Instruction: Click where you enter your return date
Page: home
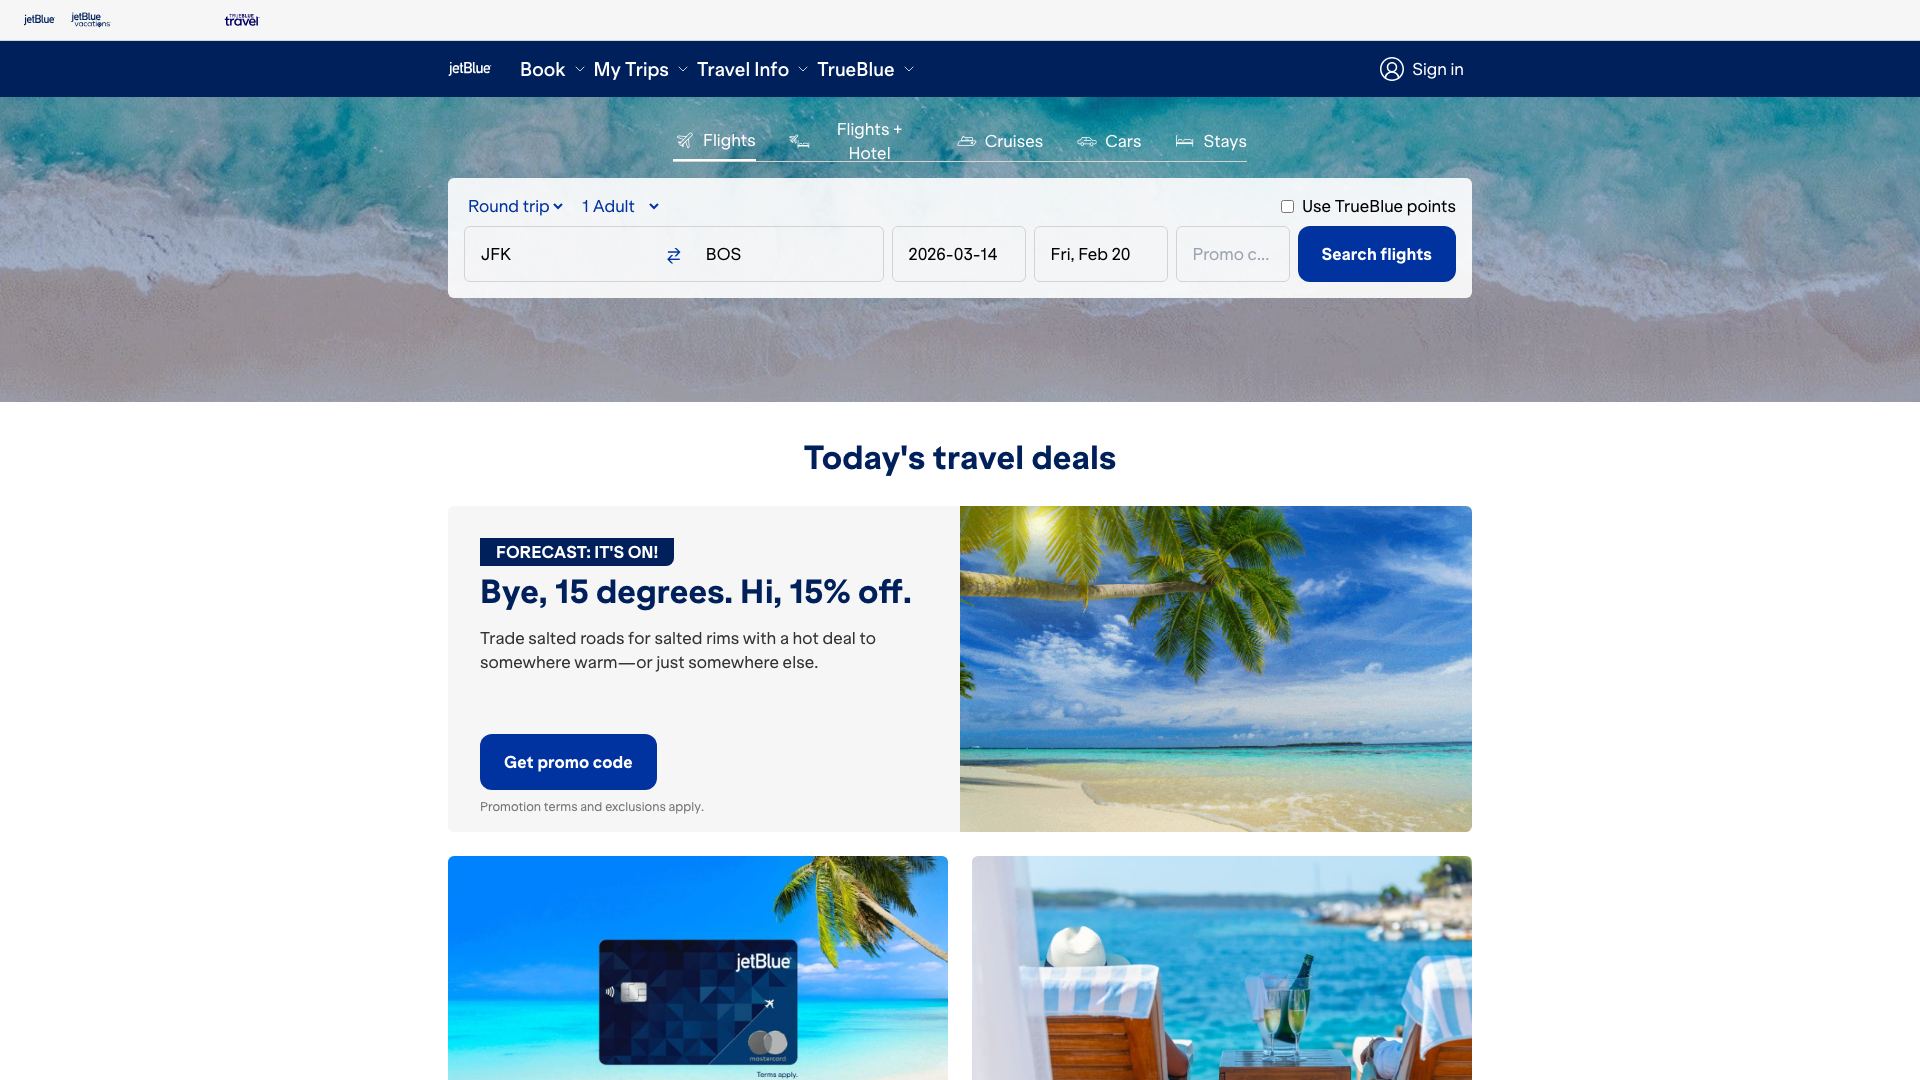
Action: click